The plot shows how the frequency content of a bearing vibration signal evolves over time (STFT spectrogram). Diagnose the bearing from this image, choosing from: normal, inner_race, outer_race, ball.
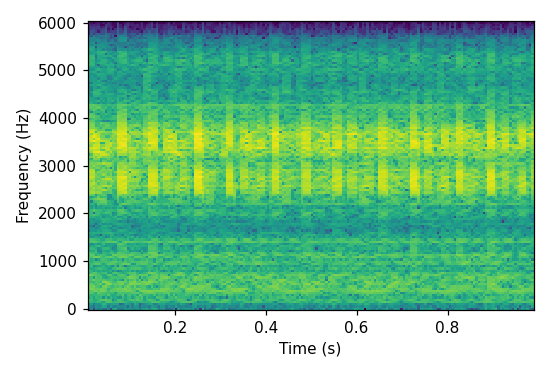
Answer: inner_race